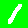
Digit: 1